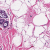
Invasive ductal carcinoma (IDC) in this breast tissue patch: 0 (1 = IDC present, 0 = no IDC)